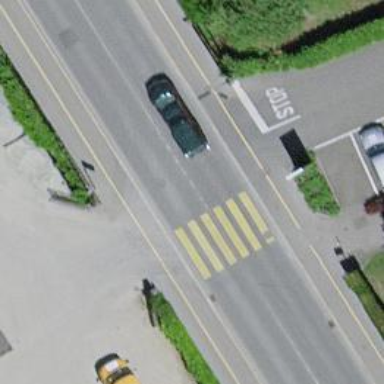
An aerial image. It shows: Tertiary road with asphalt surface. There are sidewalks on both sides and cycle tracks on both sides as well.